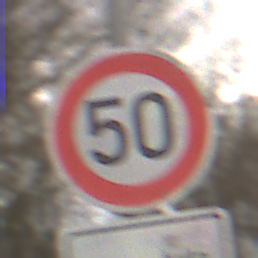
Verkehrszeichen: Geschwindigkeit50
Zusatzzeichen unten: HinweisDurchVerbaleAngabe6
Umgebung: Outdoor, Nature
Tageszeit: Midday
Wetter: Overcast
Licht: Natural
Jahreszeit: NotSpecified
Kontrast: LowContrast